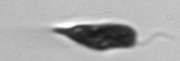
Label: Euglena